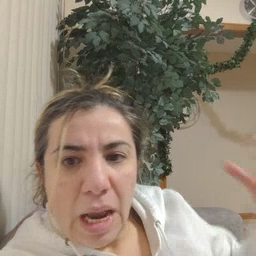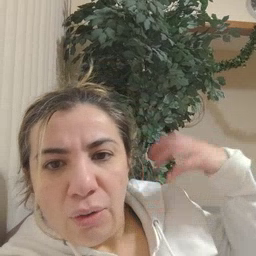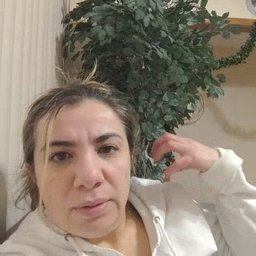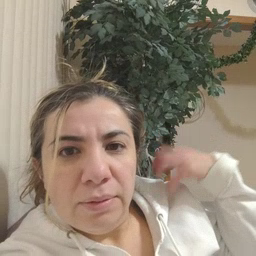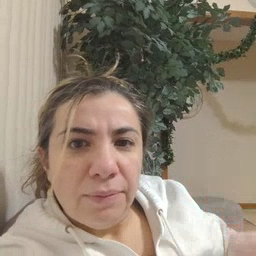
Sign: outside